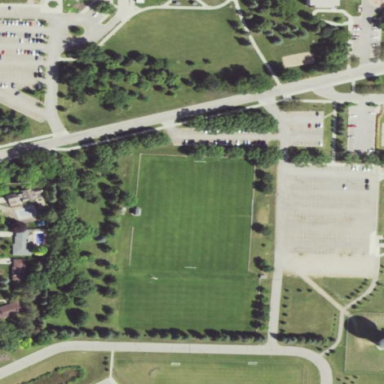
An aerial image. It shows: Soccer pitch designated for leisure and sports activities.